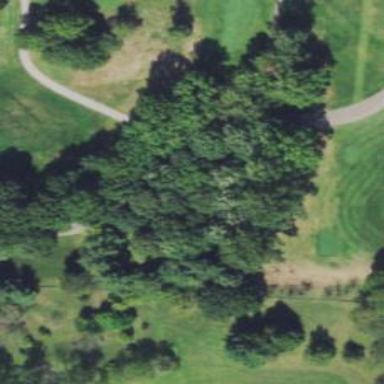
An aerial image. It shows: Path for both roads and golfers.